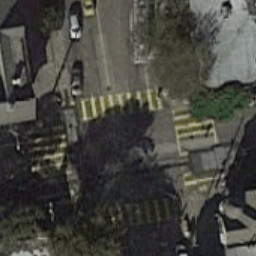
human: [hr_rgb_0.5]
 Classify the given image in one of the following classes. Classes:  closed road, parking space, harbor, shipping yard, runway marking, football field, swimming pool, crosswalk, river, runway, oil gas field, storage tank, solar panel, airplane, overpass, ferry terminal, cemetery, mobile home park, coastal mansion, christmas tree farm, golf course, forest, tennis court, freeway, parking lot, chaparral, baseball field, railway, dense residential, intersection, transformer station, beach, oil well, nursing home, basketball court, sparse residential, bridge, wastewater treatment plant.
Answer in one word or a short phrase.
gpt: crosswalk